Interaction volume radius: 10 \u00c5
Interaction volume height: 20 \u00c5
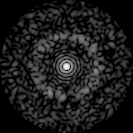
Disorder parameter: 0.8322